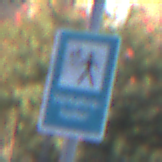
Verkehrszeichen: Verkehrshelfer
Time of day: SunriseSunset
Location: Outdoor (Urban)
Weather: PartlyCloudy
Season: NotSpecified
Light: Natural